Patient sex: F
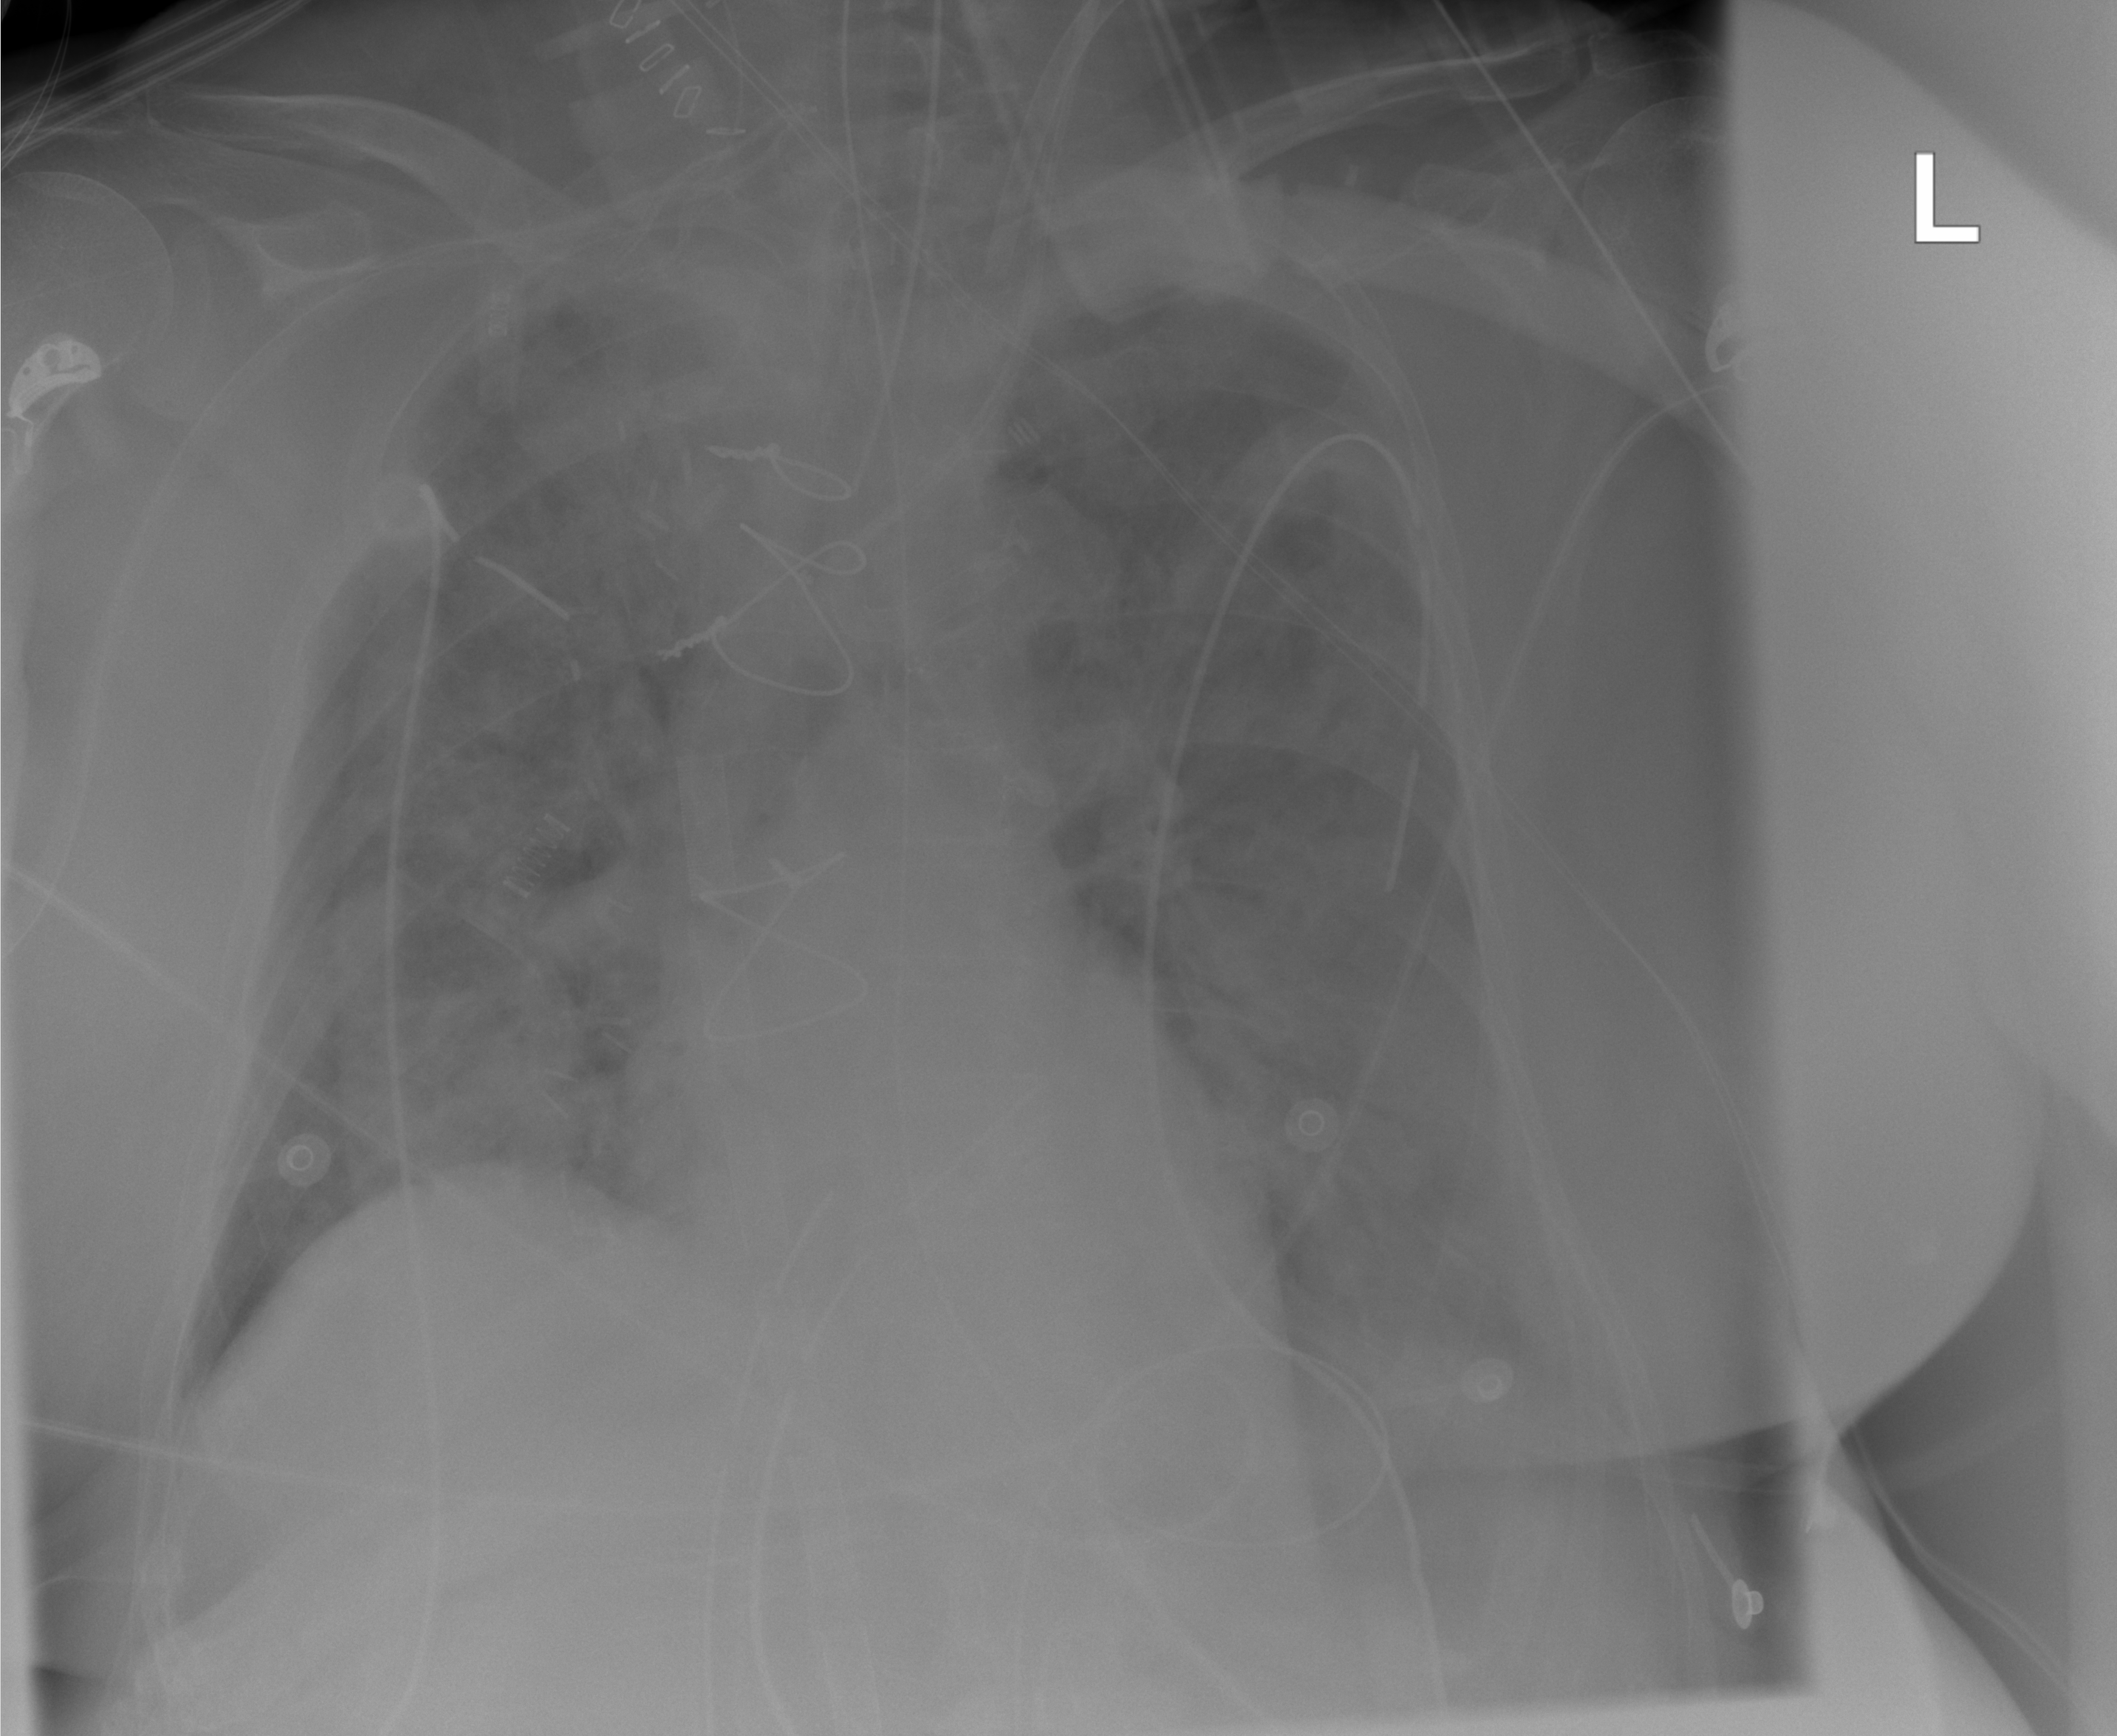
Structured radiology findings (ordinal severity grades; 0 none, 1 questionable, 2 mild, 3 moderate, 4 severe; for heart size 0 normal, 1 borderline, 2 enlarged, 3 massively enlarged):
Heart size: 0
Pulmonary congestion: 0
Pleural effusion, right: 0
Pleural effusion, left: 2
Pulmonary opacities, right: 0
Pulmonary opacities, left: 0
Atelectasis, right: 2
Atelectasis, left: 2